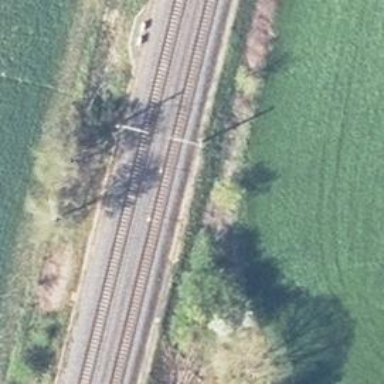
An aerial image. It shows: Milestone along the railway with catenary mast.